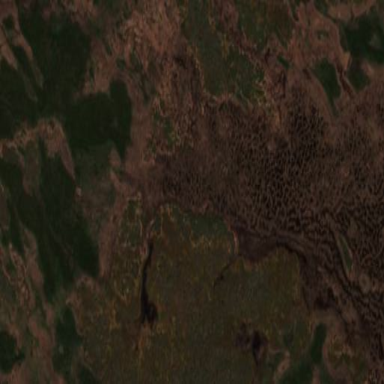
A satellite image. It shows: Landform in the tundra polygon.